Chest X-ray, PA view. Patient: 65 years old, sex F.
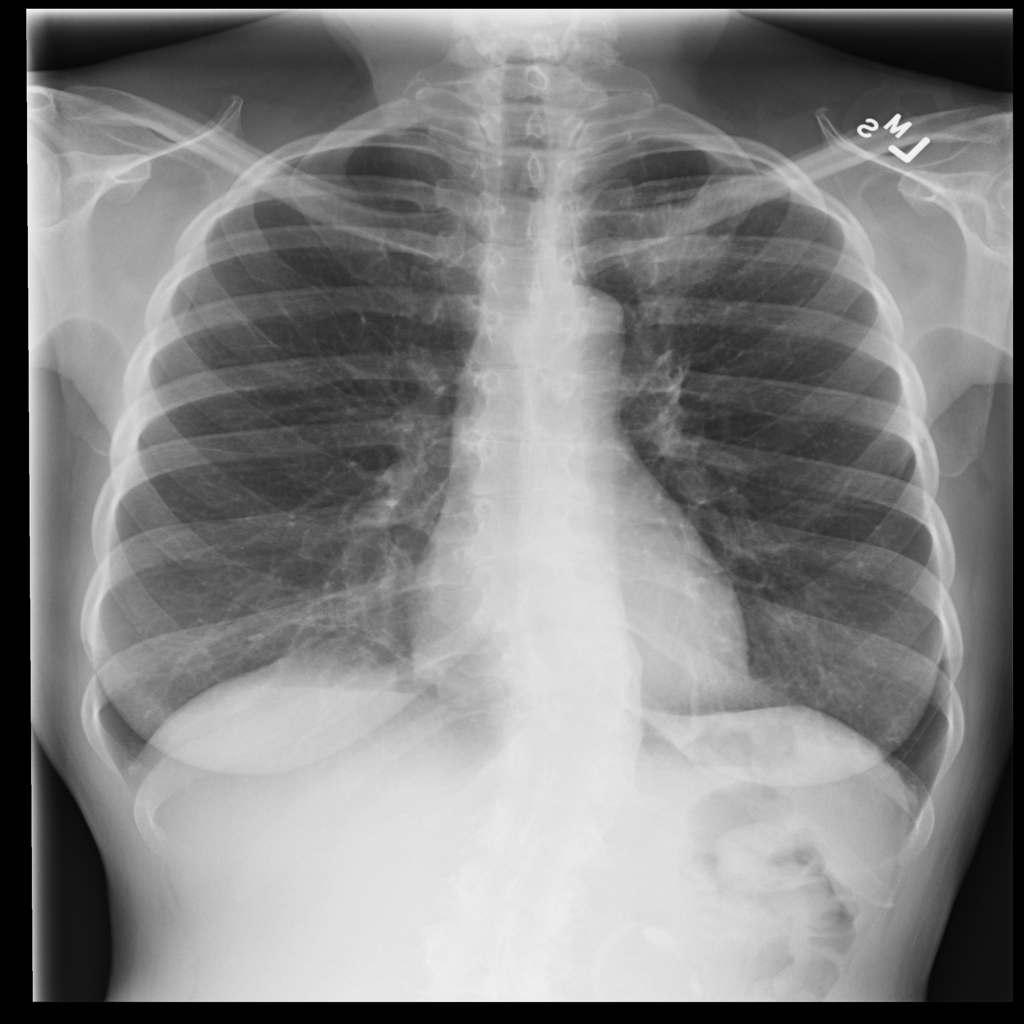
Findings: No Finding